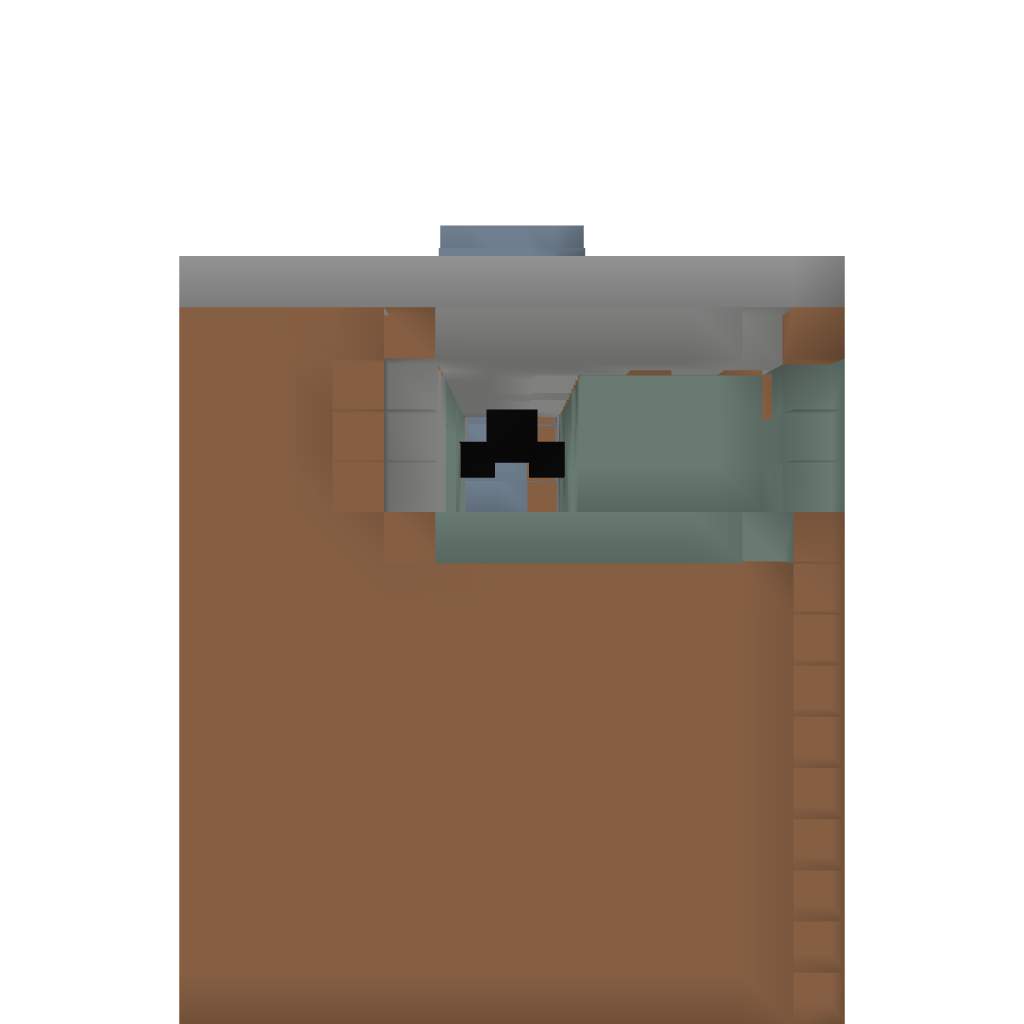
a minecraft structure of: Ruins Trap